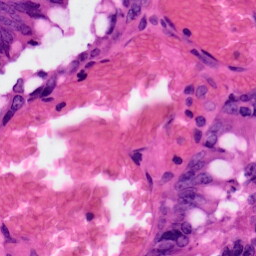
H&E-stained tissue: Colon